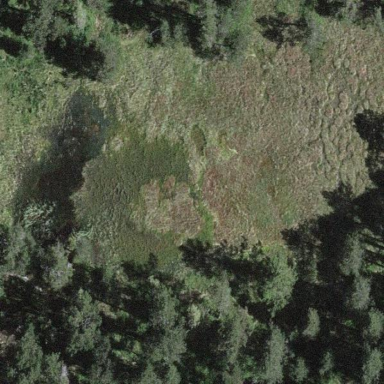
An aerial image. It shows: Bog wetland.